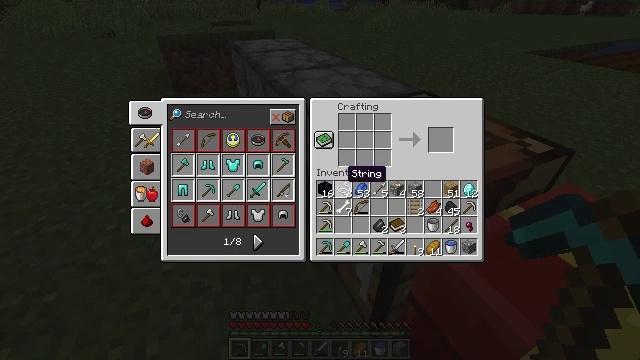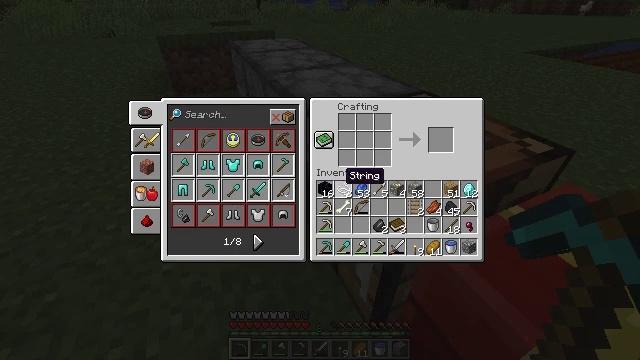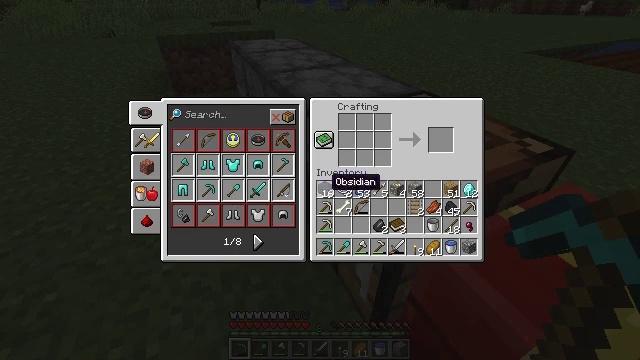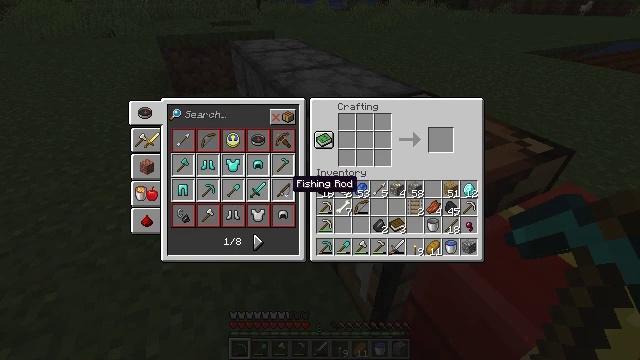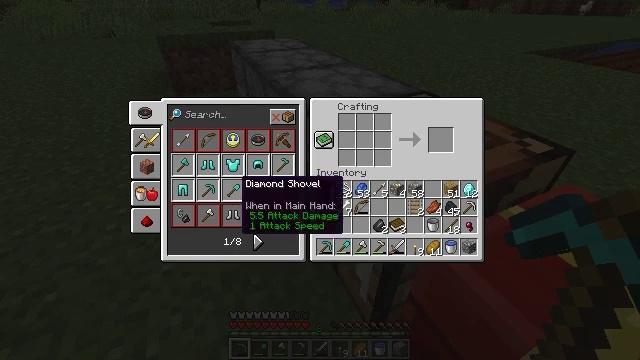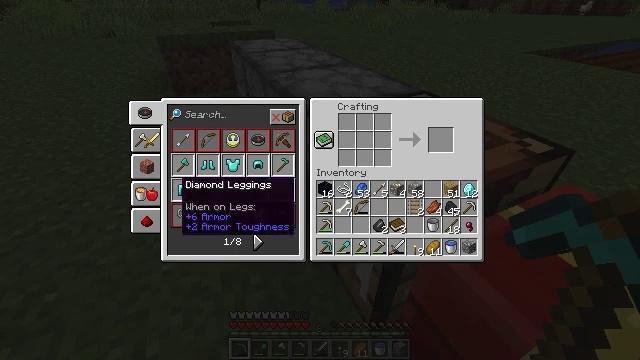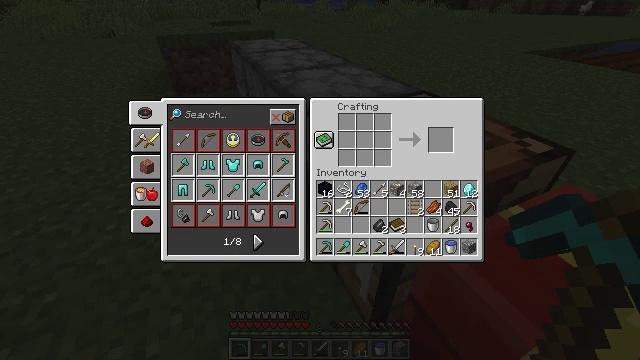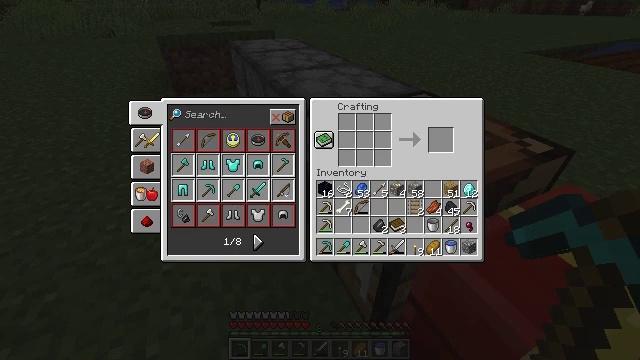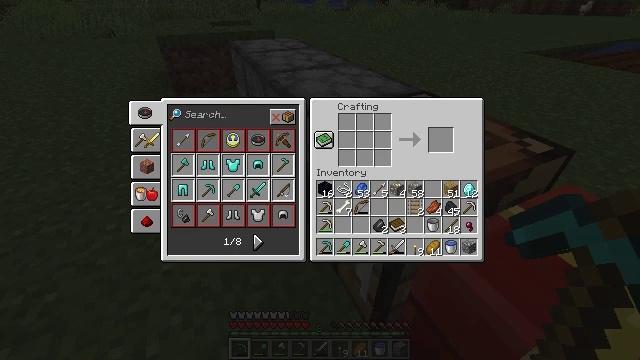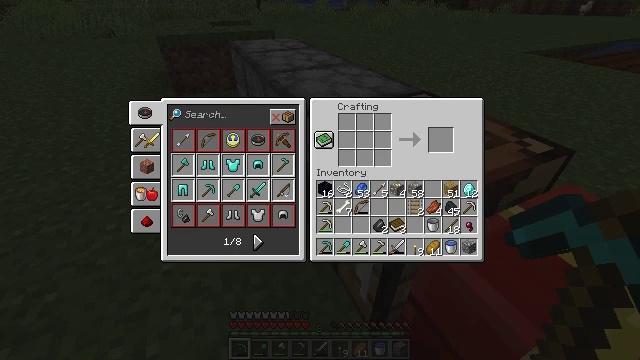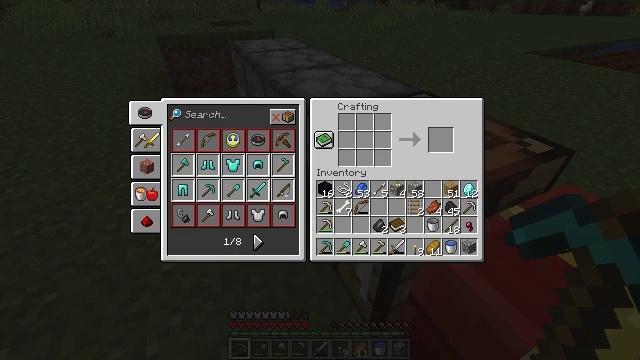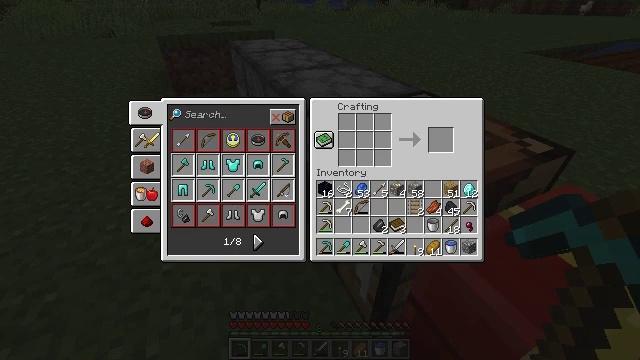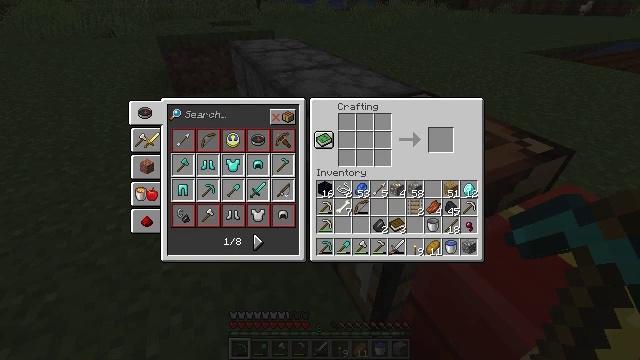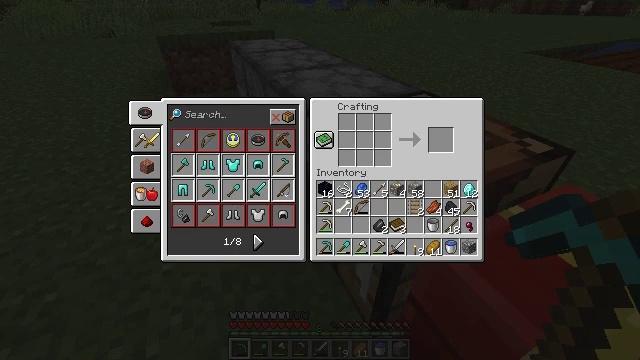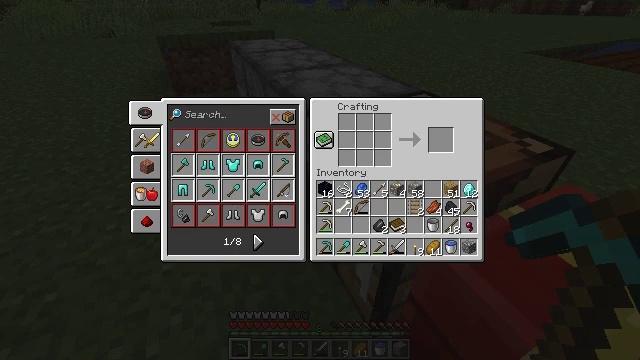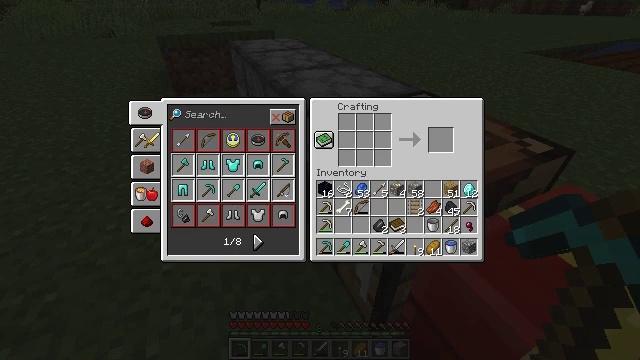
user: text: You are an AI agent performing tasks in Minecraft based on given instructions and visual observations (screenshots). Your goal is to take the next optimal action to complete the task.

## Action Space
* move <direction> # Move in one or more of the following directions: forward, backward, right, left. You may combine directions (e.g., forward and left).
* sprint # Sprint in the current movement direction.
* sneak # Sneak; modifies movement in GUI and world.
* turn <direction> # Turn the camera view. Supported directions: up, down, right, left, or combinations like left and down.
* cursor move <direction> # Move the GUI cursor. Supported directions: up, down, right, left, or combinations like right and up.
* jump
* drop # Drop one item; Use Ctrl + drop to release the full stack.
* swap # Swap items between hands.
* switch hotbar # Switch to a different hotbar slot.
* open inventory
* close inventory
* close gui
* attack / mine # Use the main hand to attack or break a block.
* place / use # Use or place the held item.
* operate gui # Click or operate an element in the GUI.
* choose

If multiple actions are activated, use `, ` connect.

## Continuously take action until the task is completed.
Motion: motion action
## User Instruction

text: Use obsidian, diamonds, and a book to craft an enchanting table.
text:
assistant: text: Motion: no_op
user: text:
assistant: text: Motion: cursor move left
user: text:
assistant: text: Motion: cursor move left
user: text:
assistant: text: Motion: cursor move left
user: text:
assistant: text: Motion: cursor move left
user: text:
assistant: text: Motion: cursor move left
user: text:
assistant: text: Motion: no_op
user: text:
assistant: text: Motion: no_op
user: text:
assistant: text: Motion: no_op
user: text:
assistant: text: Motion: no_op
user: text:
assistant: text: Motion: no_op
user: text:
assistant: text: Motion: no_op
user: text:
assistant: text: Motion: no_op
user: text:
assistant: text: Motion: no_op
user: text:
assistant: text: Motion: no_op
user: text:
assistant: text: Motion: no_op
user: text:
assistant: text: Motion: no_op
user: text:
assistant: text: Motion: no_op
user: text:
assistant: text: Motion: operate gui
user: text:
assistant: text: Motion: operate gui
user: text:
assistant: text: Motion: operate gui
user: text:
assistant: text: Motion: no_op
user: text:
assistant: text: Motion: no_op
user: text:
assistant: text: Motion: no_op
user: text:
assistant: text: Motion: no_op
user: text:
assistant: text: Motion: no_op
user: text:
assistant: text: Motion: no_op
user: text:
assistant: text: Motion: no_op
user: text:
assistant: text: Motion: no_op
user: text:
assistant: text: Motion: no_op